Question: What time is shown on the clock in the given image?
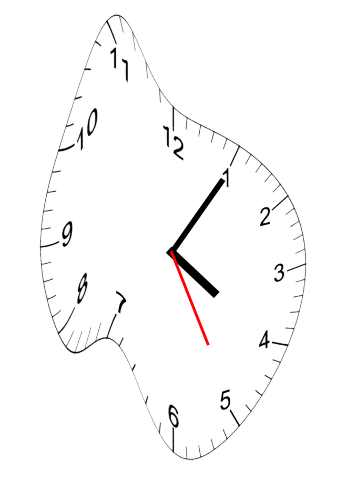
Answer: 04:05:25